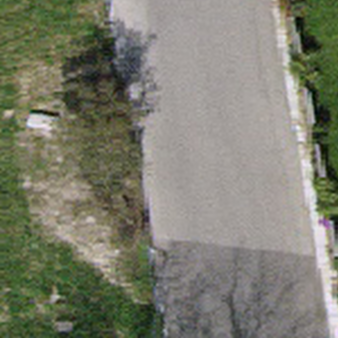
Label: other